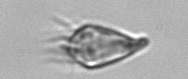
Label: Paratontonia_gracillima